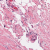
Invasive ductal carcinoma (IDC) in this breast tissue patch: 0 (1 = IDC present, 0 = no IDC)